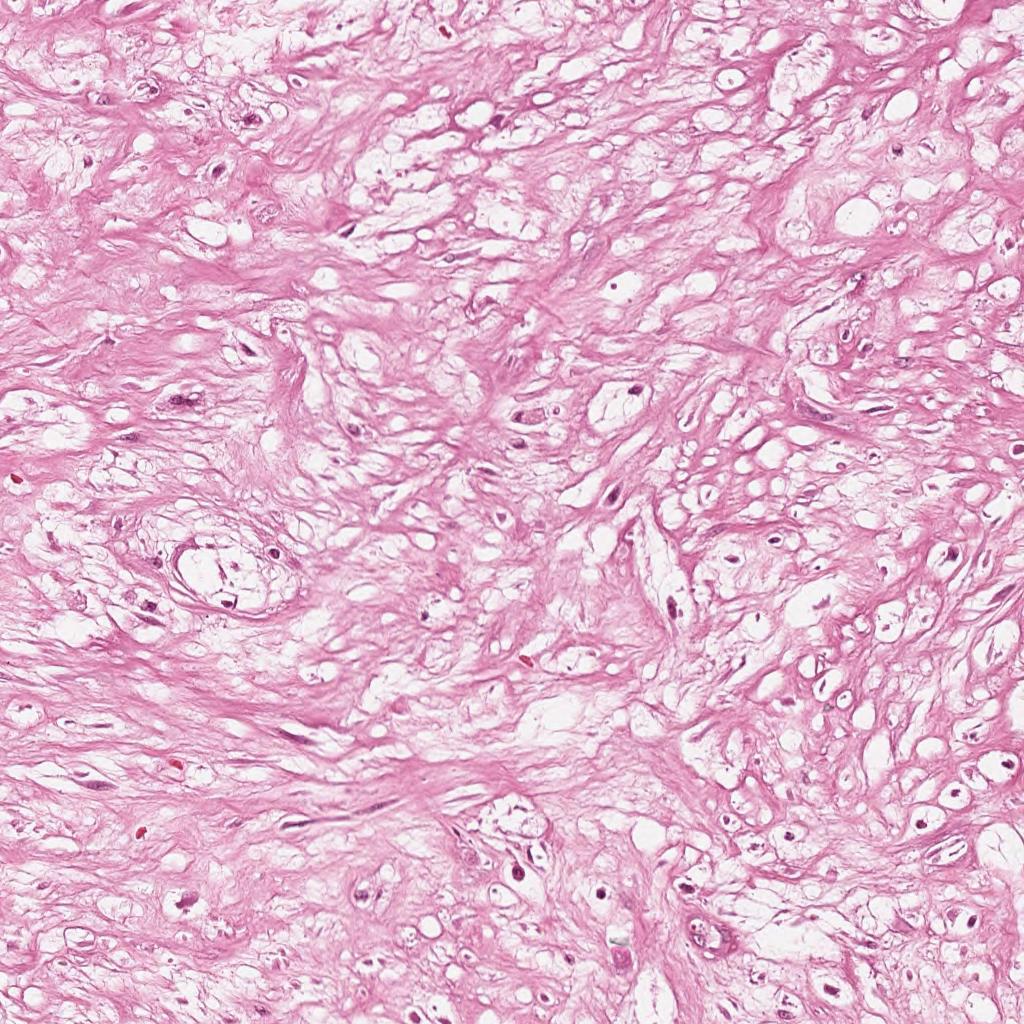
Label: Non-Tumor